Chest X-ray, PA view. Patient: 37 years old, sex F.
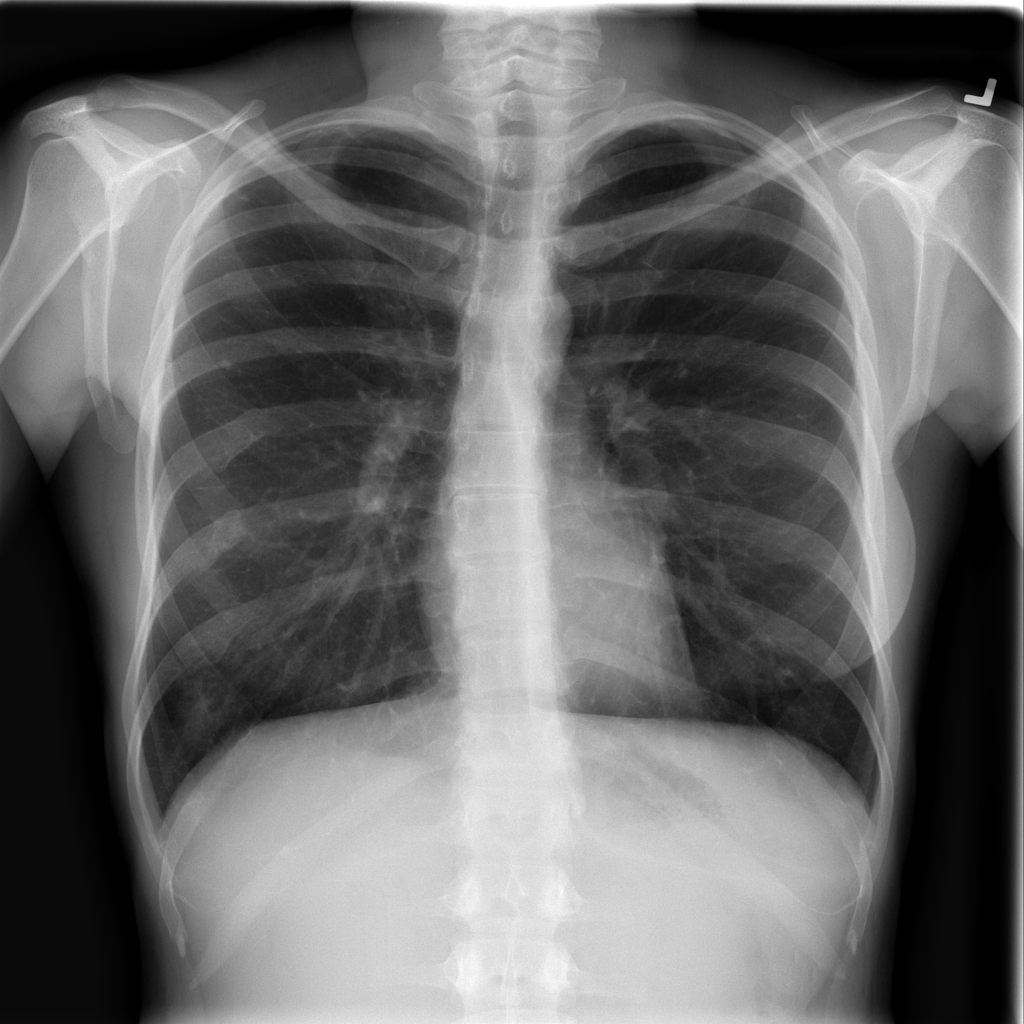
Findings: No Finding